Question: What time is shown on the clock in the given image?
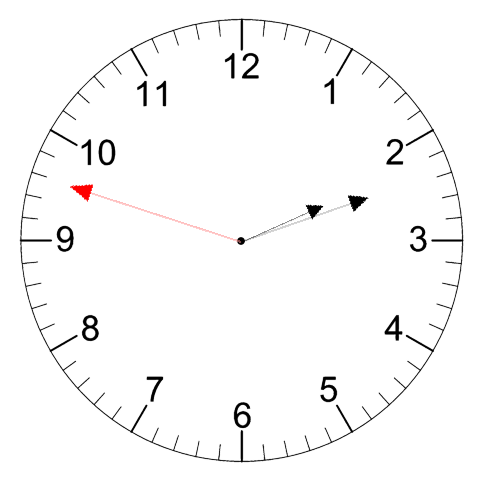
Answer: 02:11:48